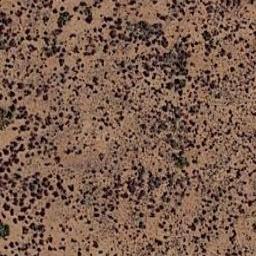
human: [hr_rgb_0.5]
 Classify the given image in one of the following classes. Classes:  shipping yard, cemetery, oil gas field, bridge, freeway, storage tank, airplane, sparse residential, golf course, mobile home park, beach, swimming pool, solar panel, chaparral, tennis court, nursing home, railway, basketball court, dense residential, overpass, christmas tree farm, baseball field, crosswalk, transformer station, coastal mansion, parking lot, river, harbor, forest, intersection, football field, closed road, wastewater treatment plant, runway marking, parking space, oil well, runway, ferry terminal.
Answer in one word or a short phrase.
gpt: chaparral